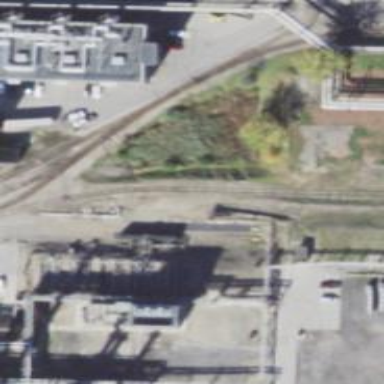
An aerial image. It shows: Railway spur service.